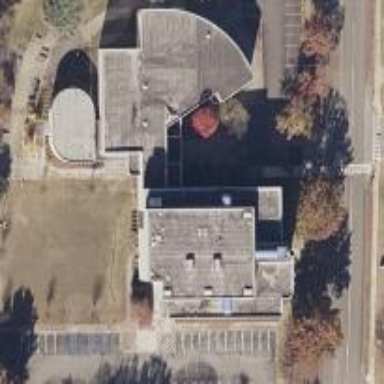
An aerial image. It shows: Part of building with flat concrete roof.